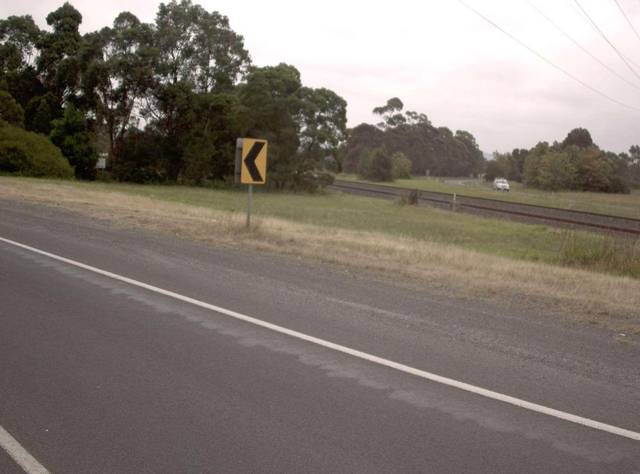
Region: Australia
Coordinates: -38.233, 146.381